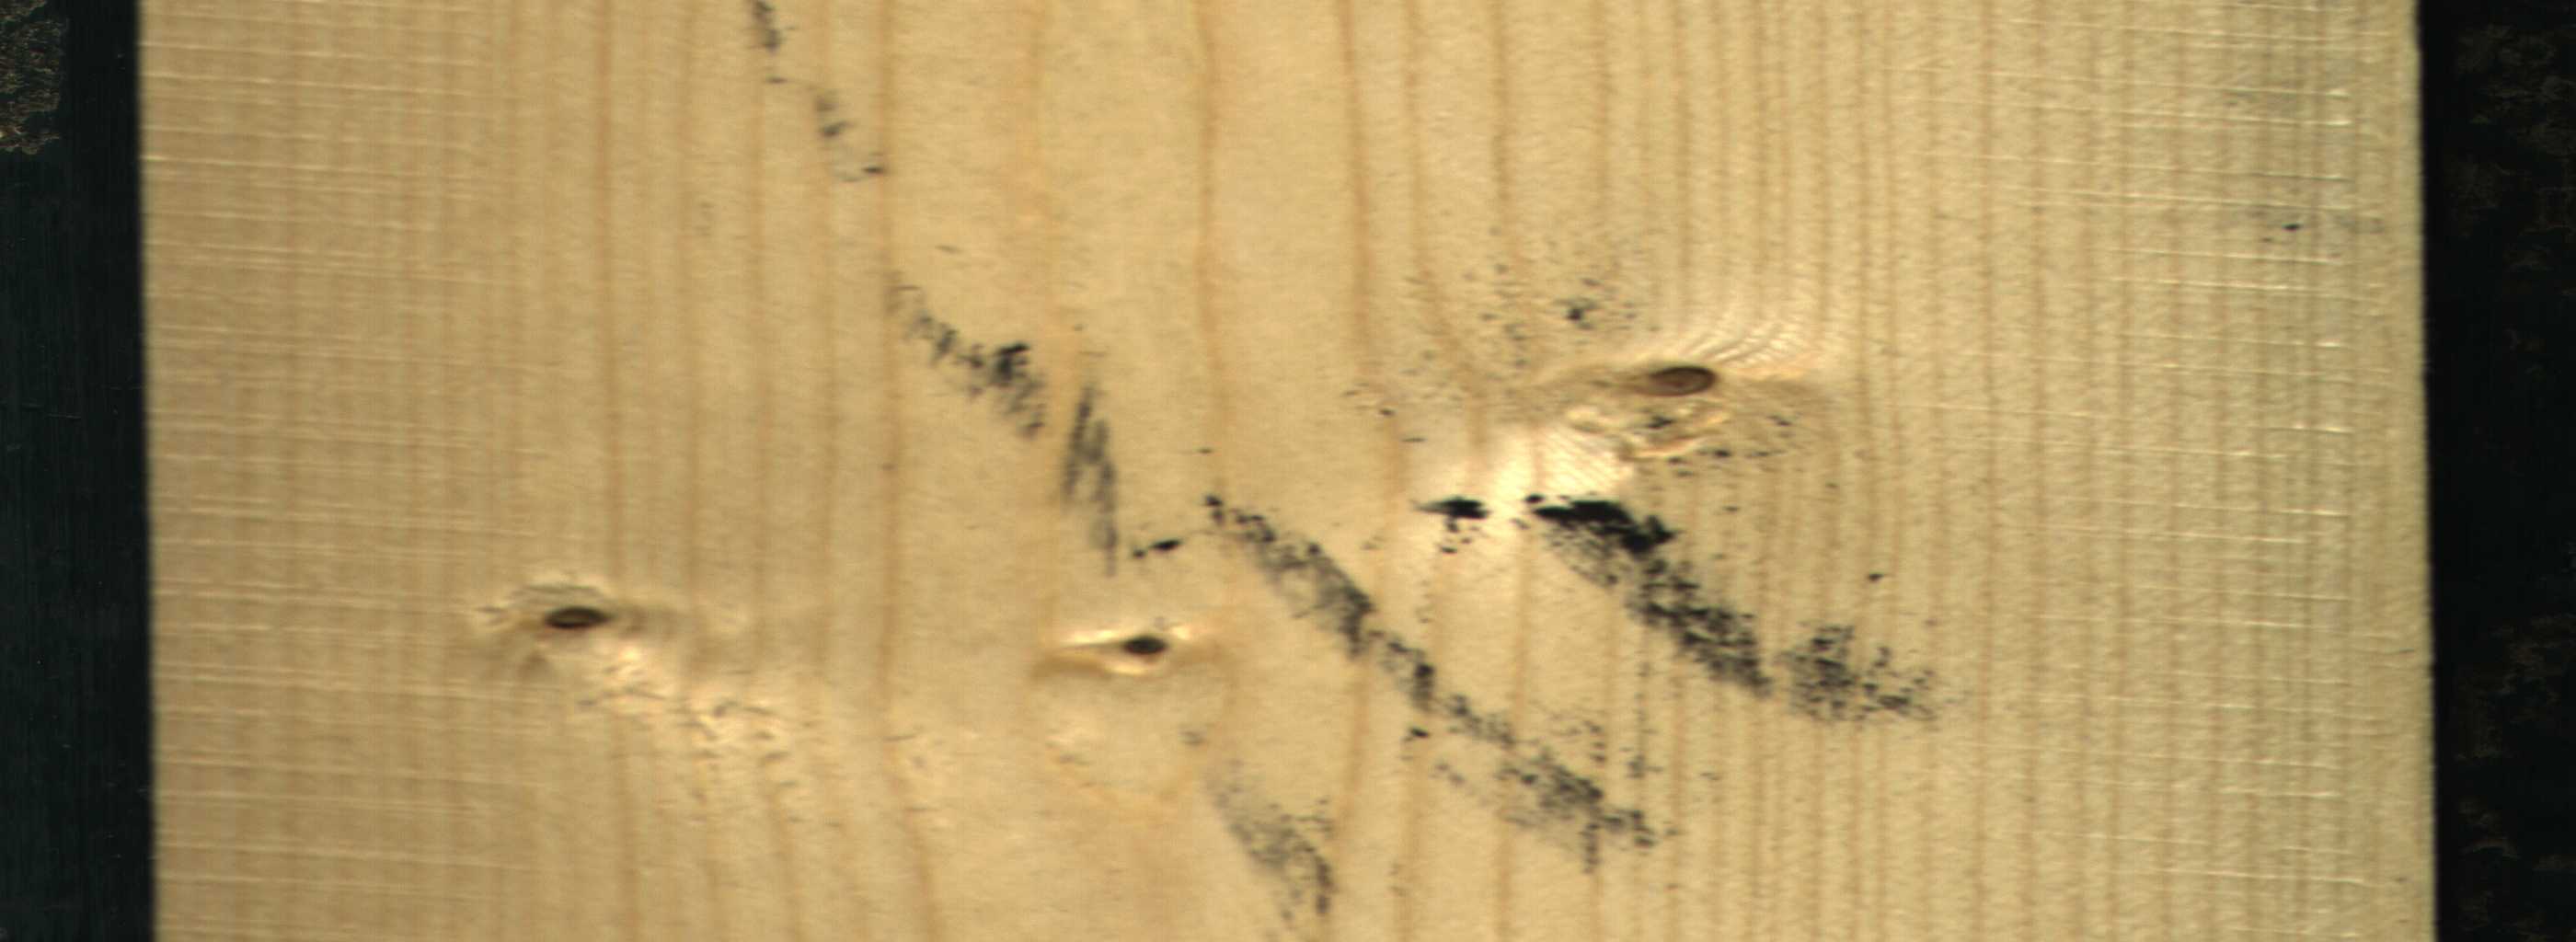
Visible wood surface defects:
Live_Knot
Live_Knot
Live_Knot